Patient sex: M
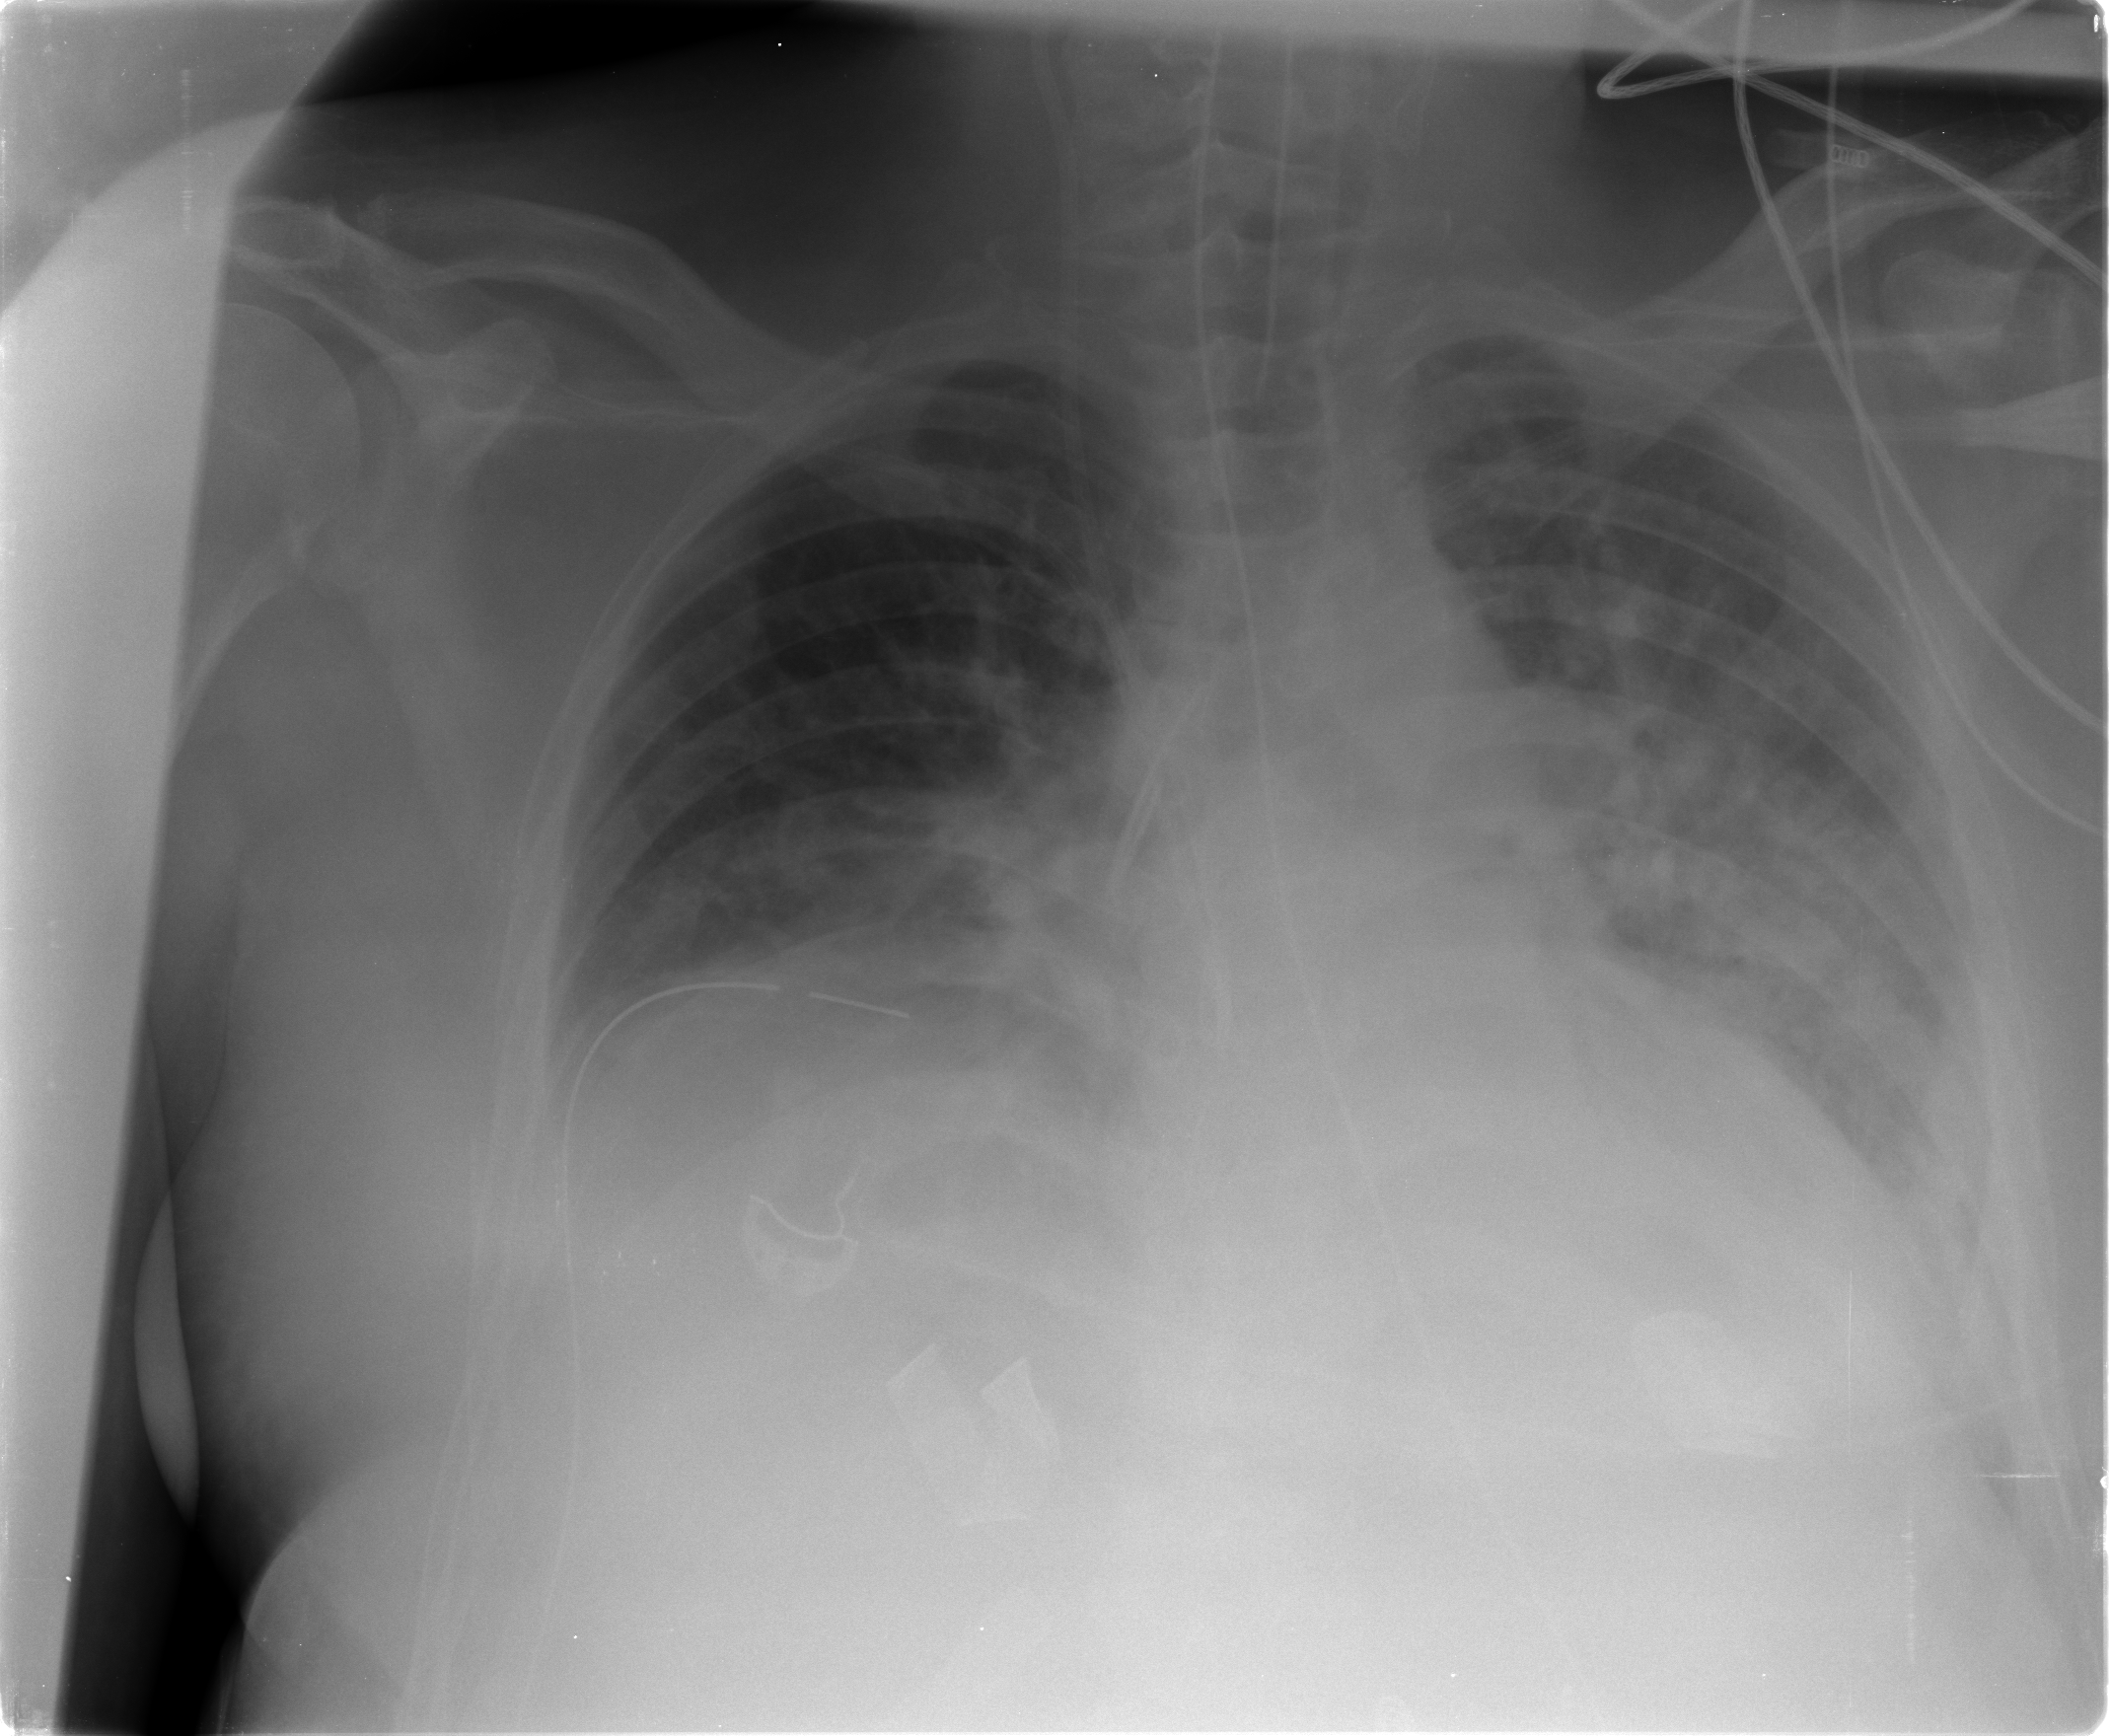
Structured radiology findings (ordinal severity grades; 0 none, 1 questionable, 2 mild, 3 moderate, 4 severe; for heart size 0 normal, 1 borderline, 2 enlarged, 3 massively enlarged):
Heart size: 2
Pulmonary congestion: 2
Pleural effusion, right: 2
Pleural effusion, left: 2
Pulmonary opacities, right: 2
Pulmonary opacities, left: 3
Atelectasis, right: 2
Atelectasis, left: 3